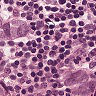
Metastatic tissue present: yes